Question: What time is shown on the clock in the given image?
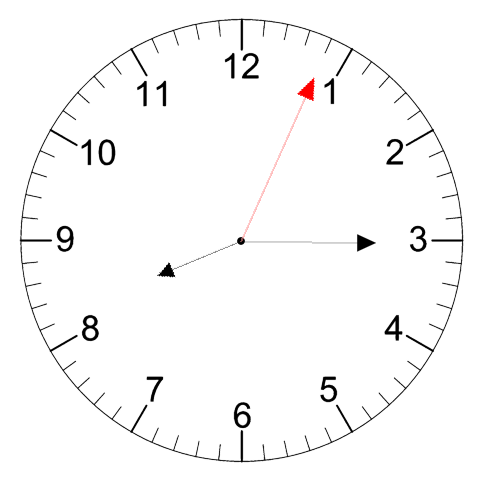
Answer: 08:15:04